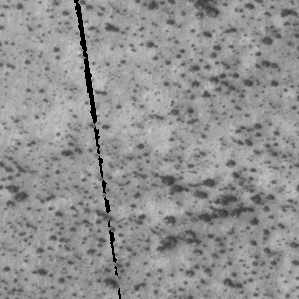
Label: frost